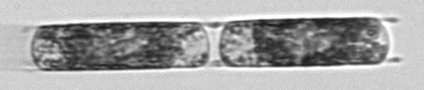
Label: Hemiaulus